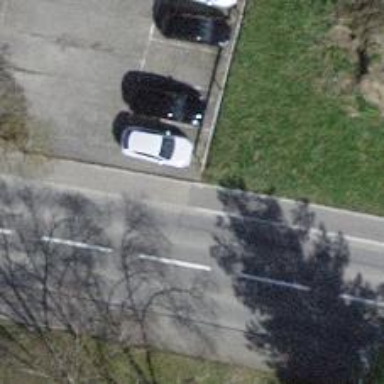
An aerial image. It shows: Asphalt sidewalk along the footway.